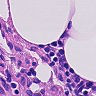
Metastatic tissue present: no